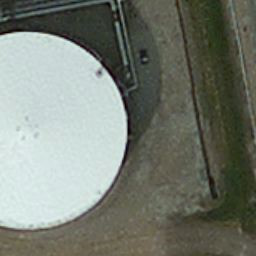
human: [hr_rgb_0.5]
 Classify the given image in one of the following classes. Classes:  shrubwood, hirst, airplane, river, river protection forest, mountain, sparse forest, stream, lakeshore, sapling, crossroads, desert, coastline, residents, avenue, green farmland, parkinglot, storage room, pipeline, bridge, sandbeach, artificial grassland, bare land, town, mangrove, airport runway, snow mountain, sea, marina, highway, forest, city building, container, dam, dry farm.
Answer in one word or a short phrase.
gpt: storage room